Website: lowes
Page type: delivery-shipping
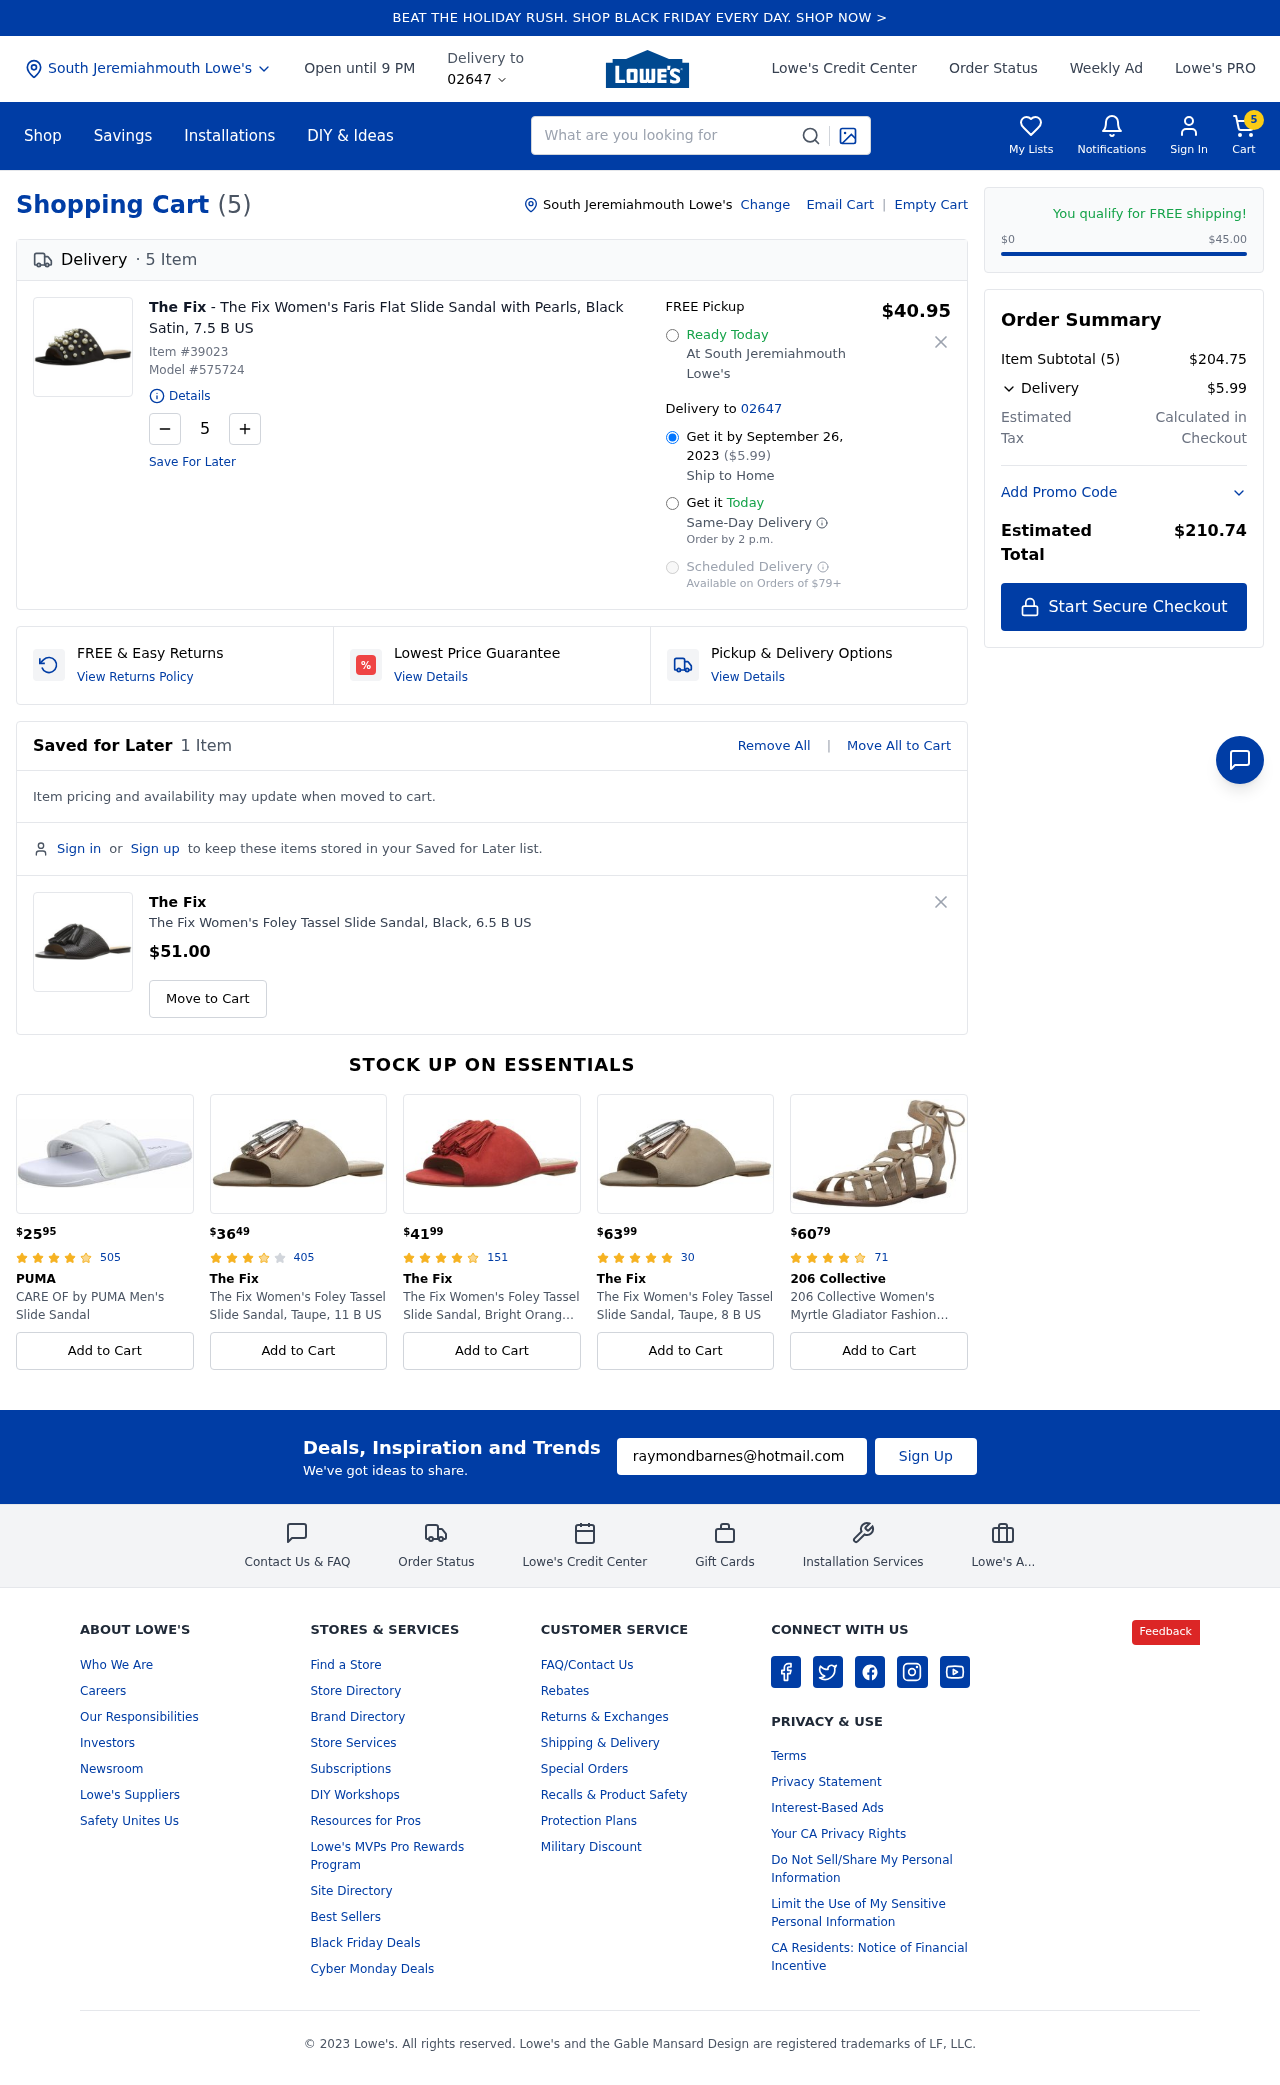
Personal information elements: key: PII_CITY
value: South Jeremiahmouth
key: PII_EMAIL
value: raymondbarnes@hotmail.com
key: PII_POSTCODE
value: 02647
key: PII_CITY2
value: South Jeremiahmouth
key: PII_CITY3
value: South Jeremiahmouth
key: PII_POSTCODE_FULL
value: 02647
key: PII_POSTCODE_NUMERIC
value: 2647
Product elements: key: PRODUCT1_BRAND
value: The Fix
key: PRODUCT1_NAME
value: The Fix Women's Faris Flat Slide Sandal with Pearls, Black Satin, 7.5 B US
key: PRODUCT1_PRICE
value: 40.95
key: PRODUCT1_QUANTITY
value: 5
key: PRODUCT2_BRAND
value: The Fix
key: PRODUCT2_NAME
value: The Fix Women's Foley Tassel Slide Sandal, Black, 6.5 B US
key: PRODUCT2_PRICE
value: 51
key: PRODUCT1_ITEM_NUMBER
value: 39023
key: PRODUCT1_MODEL_NUMBER
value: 575724
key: PRODUCT3_PRICE
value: $2595
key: PRODUCT3_NUM_RATINGS
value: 505
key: PRODUCT3_BRAND
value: PUMA
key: PRODUCT3_NAME
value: CARE OF by PUMA Men's Slide Sandal
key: PRODUCT4_PRICE
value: $3649
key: PRODUCT4_NUM_RATINGS
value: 405
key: PRODUCT4_BRAND
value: The Fix
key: PRODUCT4_NAME
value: The Fix Women's Foley Tassel Slide Sandal, Taupe, 11 B US
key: PRODUCT5_PRICE
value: $4199
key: PRODUCT5_NUM_RATINGS
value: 151
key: PRODUCT5_BRAND
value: The Fix
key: PRODUCT5_NAME
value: The Fix Women's Foley Tassel Slide Sandal, Bright Orange, 9 B US
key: PRODUCT6_PRICE
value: $6399
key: PRODUCT6_NUM_RATINGS
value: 30
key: PRODUCT6_BRAND
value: The Fix
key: PRODUCT6_NAME
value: The Fix Women's Foley Tassel Slide Sandal, Taupe, 8 B US
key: PRODUCT7_PRICE
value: $6079
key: PRODUCT7_NUM_RATINGS
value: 71
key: PRODUCT7_BRAND
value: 206 Collective
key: PRODUCT7_NAME
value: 206 Collective Women's Myrtle Gladiator Fashion Sandal Flat, taupe suede, 9 B US
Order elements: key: ORDER_NUM_ITEMS
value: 5
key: ORDER_DELIVERY_DATE
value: September 26, 2023
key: ORDER_SHIPPING_COST
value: $5.99
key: ORDER_SUBTOTAL
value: $204.75
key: ORDER_TOTAL
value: $210.74
Search elements: key: HEADER_SEARCH
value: What are you looking for